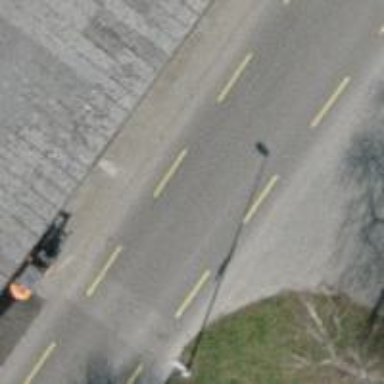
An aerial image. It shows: Unclassified road with asphalt surface and designated cycle lane.